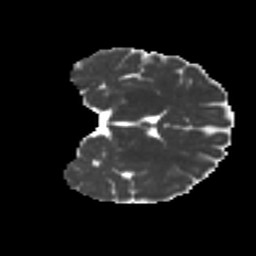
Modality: MD
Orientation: coronal
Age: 24
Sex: female
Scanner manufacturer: ge
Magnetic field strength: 3 T
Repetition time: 7.8 s
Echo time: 0.0606 s